Question: Hi i have a problem with EF. In my application i have to load from database some content to populate a 'DataGrid'.
UserControl :
'''
contenus = new List<Contenu>();
contenus = sacoche.Contenus.ToList(); // i get sacoche in the parameter of the contructor
ContenuViewSource.Source = contenus;
ContenuView = (ListCollectionView)ContenuViewSource.View;
ContenuView.Refresh();
'''
everything work just fine, but when i try to add some others Contenus i get a duplicate record in the database. The only difference between the duplicated record is that the first record loose his foreign key.
Here i add my 'Contenu'to my 'Sacoche':
'''
editableSacoche = SacocheDal.dbContext.Sacoches.Include("Contenus").First(i => i.SacocheID == editableSacoche.SacocheID);
editableSacoche.Contenus = contenus;
SacocheDal.dbContext.SaveChanges();
'''
all i do is get the 'Sacoche' and add to it his 'Contenu' and finally call 'SaveChanges()'.
Here is the result :

EDIT: I tried to get only the new items but failed.
'''
List<Contenu> contenuAjoute = contenus.Except(editableSacoche.Contenus.ToList()).ToList();
'''
in 'contenuAjoute'i get all the records even if they are equal ...
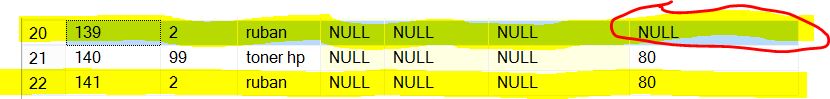
Answer: I found a way to achieve what i wanted. I create an 'ItemComparer' and use 'Except'to only add the new items.
Here is the comparer :
'''
class ContenuComparer : IEqualityComparer<Contenu>
{
public bool Equals(Contenu x, Contenu y)
{
if (x.ContenuID == y.ContenuID)
return true;
return false;
}
public int GetHashCode(Contenu obj)
{
return obj.ContenuID.GetHashCode();
}
}
'''
And Here the code :
'''
editableSacoche = SacocheDal.dbContext.Sacoches.Include("Contenus").First(i => i.SacocheID == editableSacoche.SacocheID);
List<Contenu> contenuAjoute = contenus.Except(editableSacoche.Contenus.ToList(), new ContenuComparer()).ToList();
foreach (Contenu c in contenuAjoute)
{
editableSacoche.Contenus.Add(c);
}
SacocheDal.dbContext.SaveChanges();
'''
I don't now if it's the right way but it works fine.